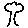
Label: tree